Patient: sex M, age 57
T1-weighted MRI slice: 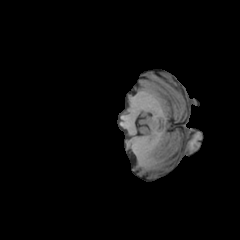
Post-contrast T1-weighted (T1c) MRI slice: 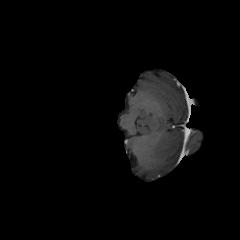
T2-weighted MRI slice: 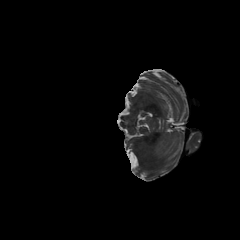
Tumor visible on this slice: no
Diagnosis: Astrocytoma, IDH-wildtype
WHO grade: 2